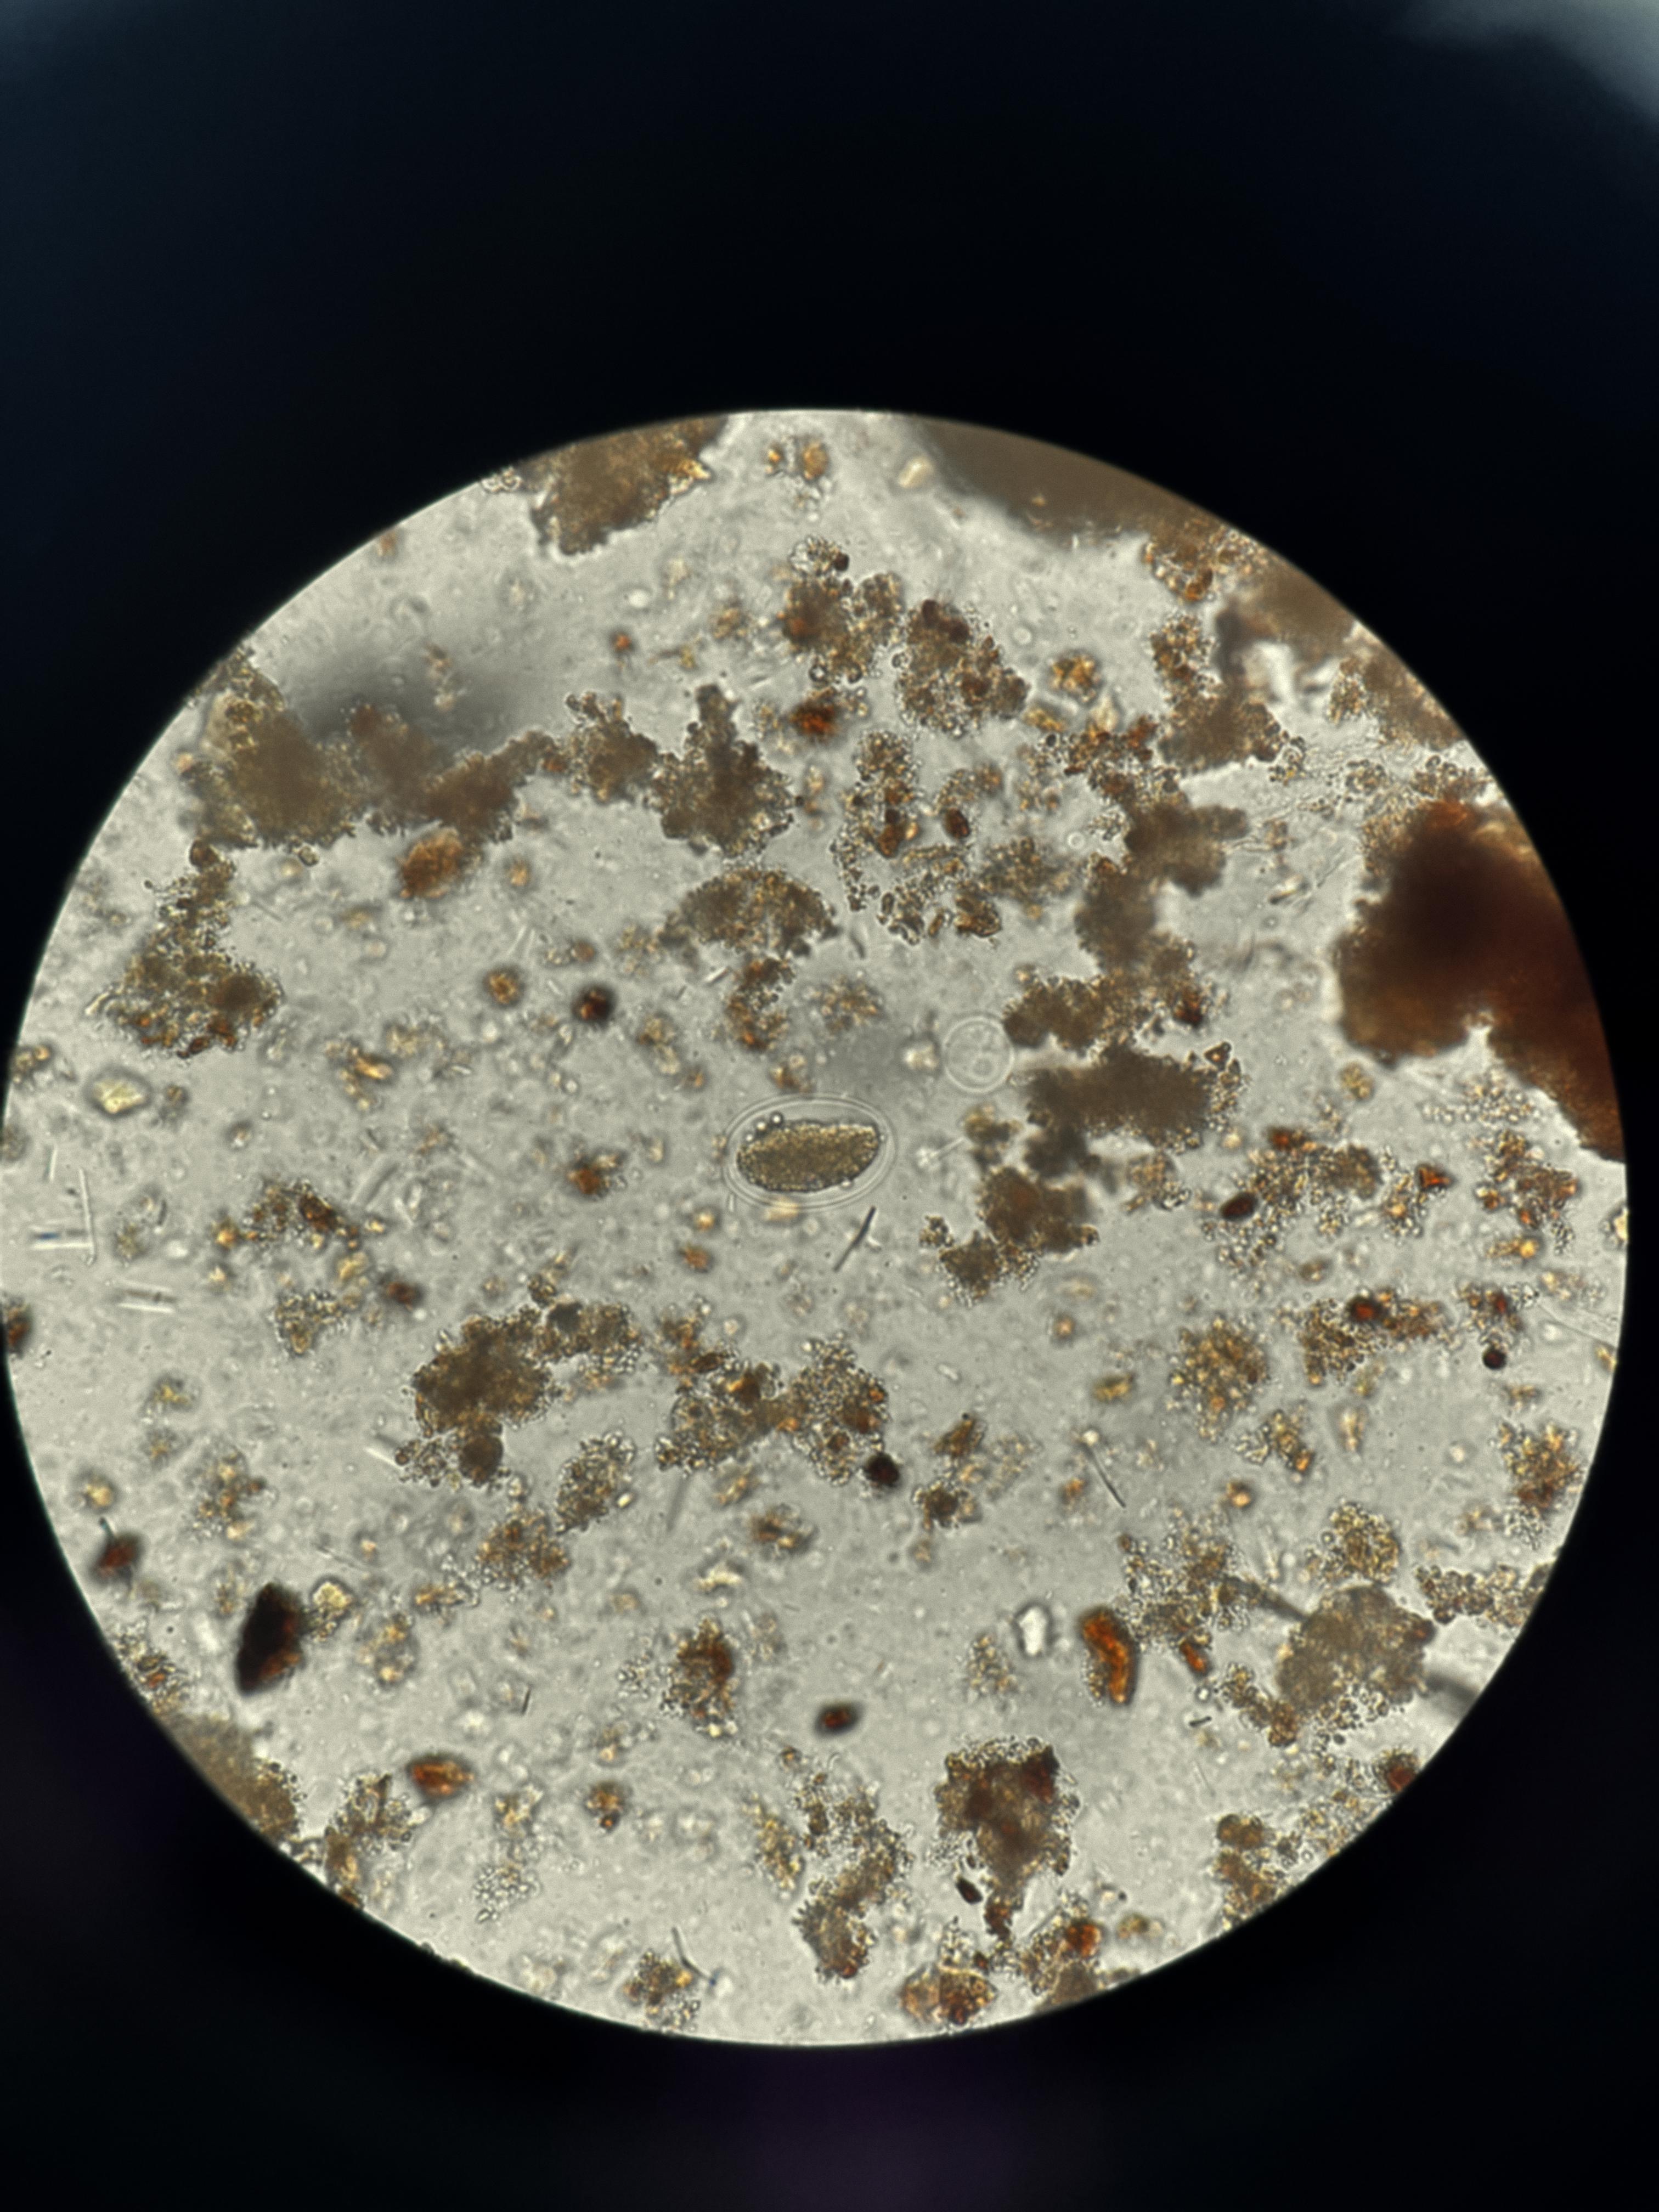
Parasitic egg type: Hookworm egg